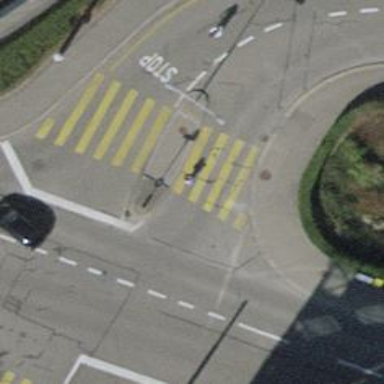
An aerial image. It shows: Unmarked crossing with traffic calming table.